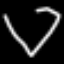
Label: diamond